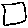
Label: square